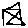
Label: house